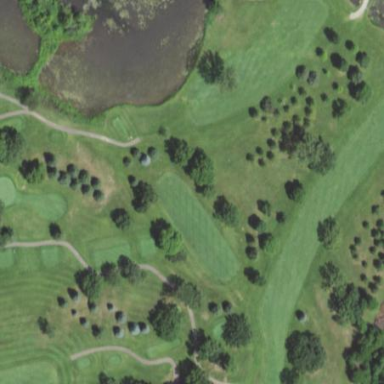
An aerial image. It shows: Golf tee on grassy land.